【题型】选择题　【知识点】解析几何　【难度】easy
已知抛物线$C:y^2=4x$的准线为$l$，直线$l':\sqrt{3}x+y+5\sqrt{3}=0$，动点$M$在$C$上运动，记点$M$到直线$l$与$l'$的距离分别为$d_1,d_2$，则$d_1+d_2$的最小值为（\quad）

\vspace{0.3cm}
\noindent\textbf{A．$2\sqrt{3}$\hfill B．$3\sqrt{3}$\hfill C．$4\sqrt{3}$\hfill D．$6\sqrt{3}$}
【解答】
\vspace{0.5cm}
\noindent\textbf{【答案】B}

\vspace{0.5cm}
\noindent\textbf{【分析】由抛物线的定义可知$d_1=|MF|$，设$MN\perp l'$于点$N$，$d_1+d_2=|MF|+|MN|$，当$M,N,F$三点共线且$M$在中间时，取得最小值，再结合点到直线的距离公式计算可得.}

\vspace{0.5cm}
\noindent\textbf{【详解】设抛物线$C:y^2=4x$的焦点为$F$，由抛物线的定义可知$d_1=|MF|$.}
\noindent\textbf{设$MN\perp l'$于点$N$，则$d_1+d_2=|MF|+|MN|$.当$M,N,F$三点共线，且$M$在$N,F$中间时，$d_1+d_2$取得最小值.}
\noindent\textbf{由抛物线$C:y^2=4x$，得$F(1,0)$，所以$d_1+d_2$的最小值为$\dfrac{6\sqrt{3}}{\sqrt{3+1}}=3\sqrt{3}$.}

\noindent\textbf{故选：B.}
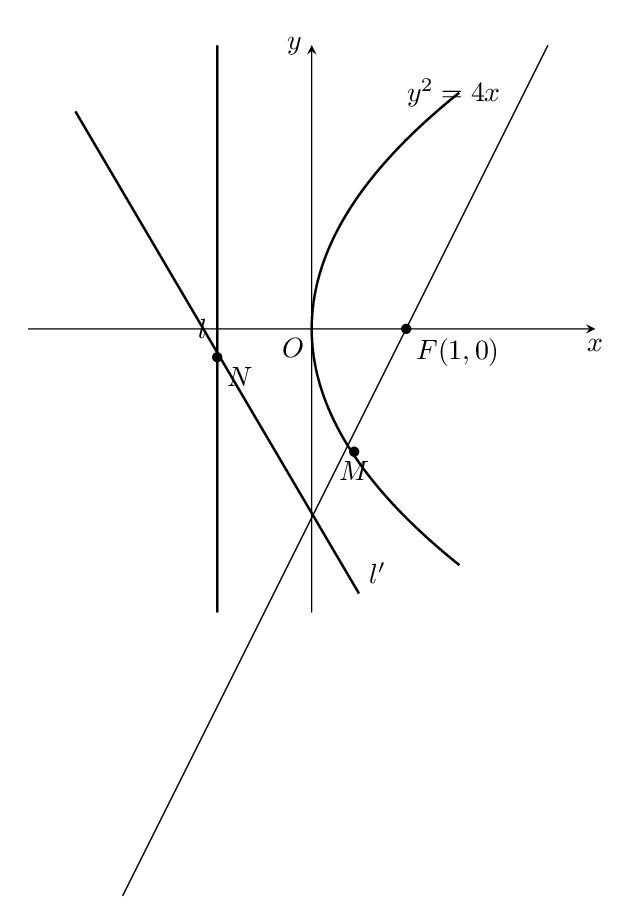